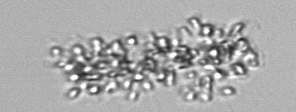
Label: Chaetoceros_didymus_TAG_external_flagellate